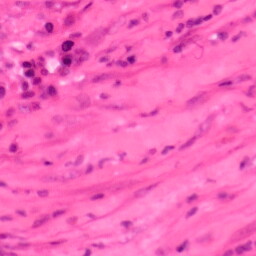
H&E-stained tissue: Colon